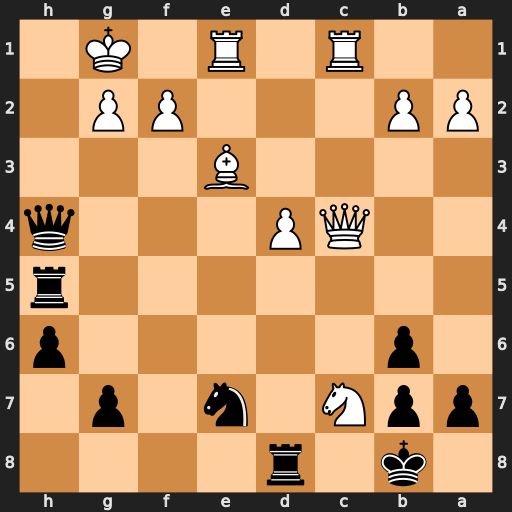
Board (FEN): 1k1r4/ppN1n1p1/1p5p/7r/2QP3q/4B3/PP3PP1/2R1R1K1
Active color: b
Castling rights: -
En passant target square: -
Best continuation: Qh1#